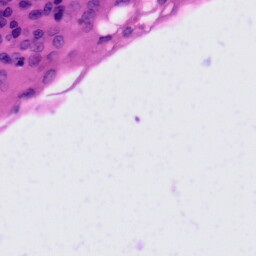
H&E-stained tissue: Tonsil